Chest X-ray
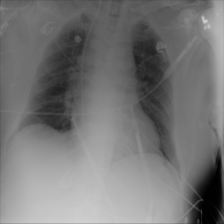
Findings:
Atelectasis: negative
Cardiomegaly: negative
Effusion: negative
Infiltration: negative
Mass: negative
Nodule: negative
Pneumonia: negative
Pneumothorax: negative
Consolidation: negative
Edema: negative
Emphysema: negative
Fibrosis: negative
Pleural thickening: negative
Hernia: negative